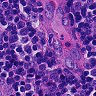
Metastatic tissue present: no